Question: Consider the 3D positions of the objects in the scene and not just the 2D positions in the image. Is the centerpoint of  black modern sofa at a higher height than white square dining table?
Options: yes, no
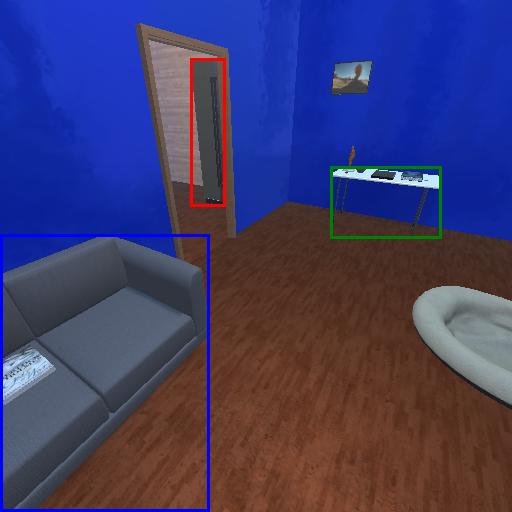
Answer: yes